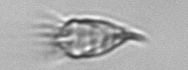
Label: Paratontonia_gracillima